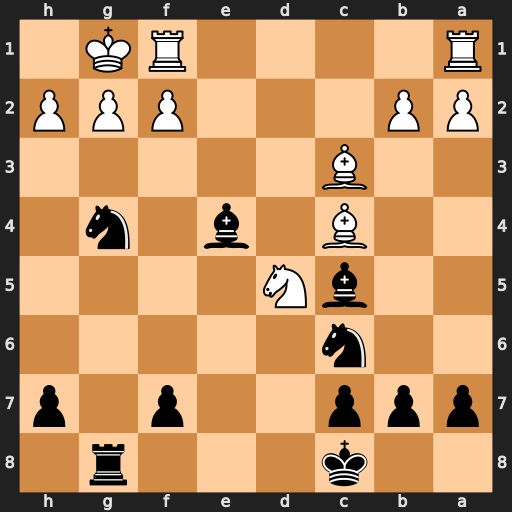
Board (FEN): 2k3r1/ppp2p1p/2n5/2bN4/2B1b1n1/2B5/PP3PPP/R4RK1
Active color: b
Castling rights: -
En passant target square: -
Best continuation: Nxf2 Rxf2 Rxg2+